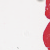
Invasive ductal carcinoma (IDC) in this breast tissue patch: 0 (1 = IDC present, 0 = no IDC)